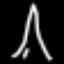
Label: The Eiffel Tower